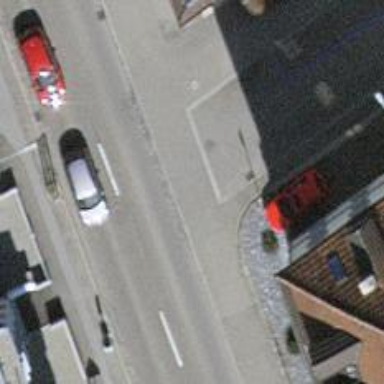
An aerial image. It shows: Secondary road with asphalt surface and trolley wires.